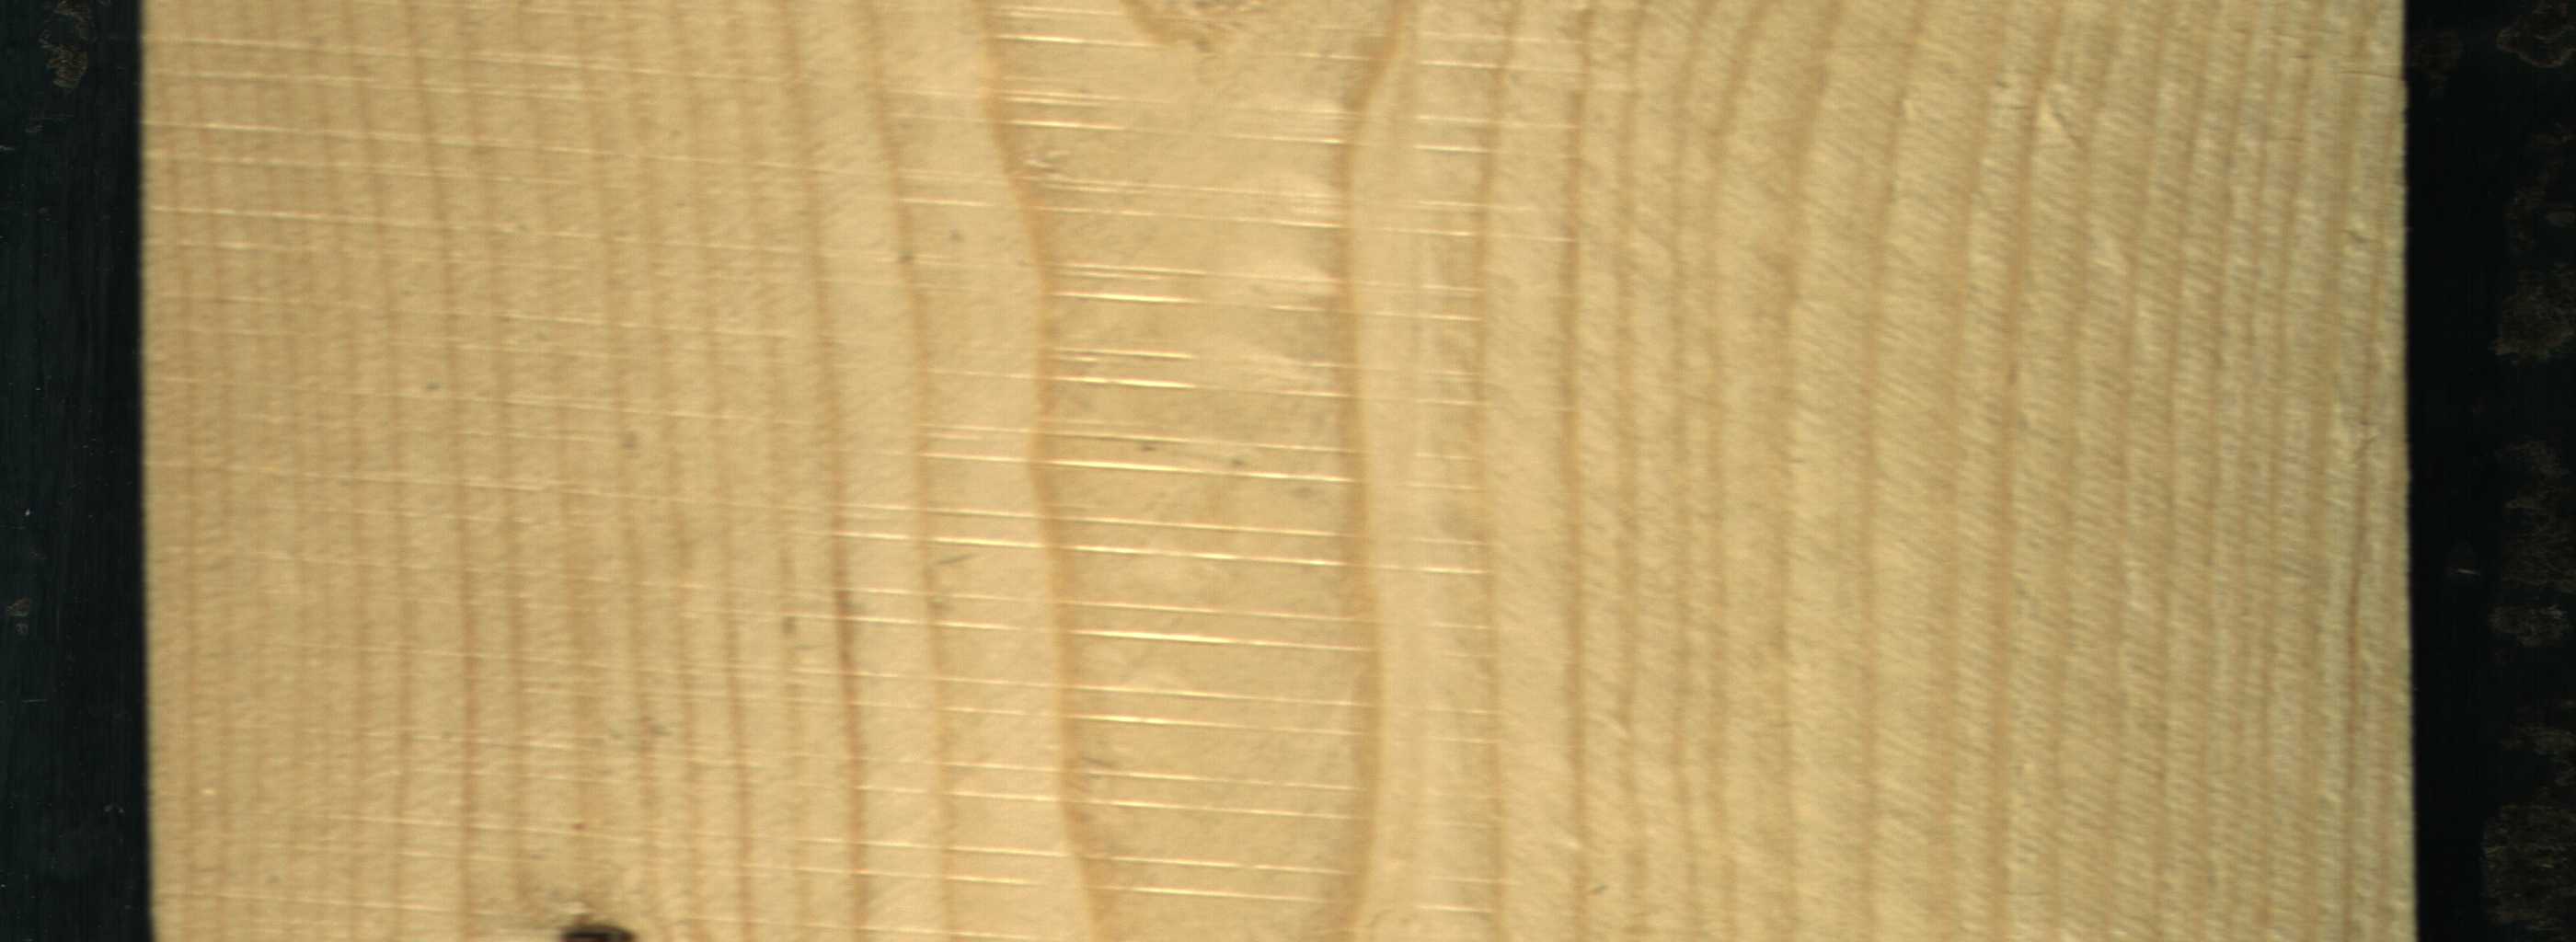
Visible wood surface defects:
Dead_Knot